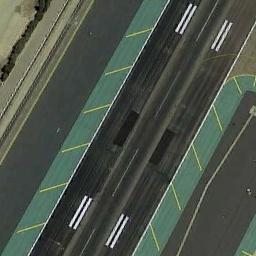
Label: runway